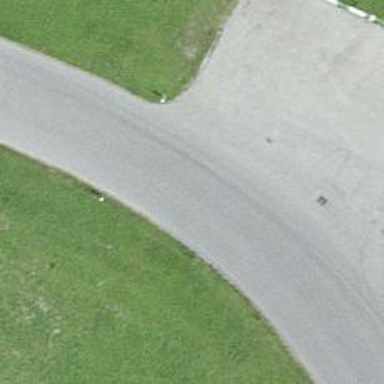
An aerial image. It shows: Tertiary road with asphalt surface and no sidewalk.